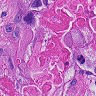
Metastatic tissue present: yes